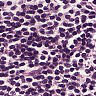
Metastatic tissue present: no